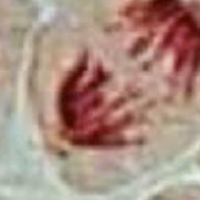
Label: anaphase